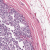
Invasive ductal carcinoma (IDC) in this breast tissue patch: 0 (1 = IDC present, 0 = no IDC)